Question: Edit 2. Added screenshot of logcat. If I reduce the number of sprites to 1, I still get this intermittent 'stop/starting' - so I don't think it's my code, as with 1 sprite my frame rate hovers around 85-90 fps. I'm guessing it's something on the phone, there are lots of things being logged by logcat so I'm assuming lots of things running in the background. Is there any way to give me app some kind of priority over other services while it's running?
I've created a sprite test in which I render aprox 290 sprites.
The frames per second with 1 sprites was around 80 and with 288 it is still at about 30, the problem is that the sprites stop and start every now and then, it's not the frame rate obviously, so does anyone have idea what may be causing this? (Just to be clear it's not slow down, but rather, smooth movement for a while, then everything kind of stops for a fraction of a second, then it's back to smooth).
This also happens with one sprite on the screen - but only intermittently and every 5 seconds or so - the more sprites I add, the more it happens, but the frame rate is never dropping below 30 fps, (which I understand should be OK for smooth movement), so I'm just trying to understand what this could be.
My sprites are created out of a custom class, but there are only 3 actual objects created (the background, a sprite that moves across the screen (so I can gauge smoothness) and then 288 sprites (which are actually the same object re-used) which are rendered in batches of 6.
Thanks for any help.
The hardware is a Samsung Galaxy Ace phone.
OK, so I altered by batching routine and now I'm rendering 24 sprites per call (14 calls = 336 quads + moving sprite + background = 338 quads) and am getting around 47 FPS, so I'm left wondering what could cause this 'jerky' movement apart from the GC or the frame-rate dropping too far?

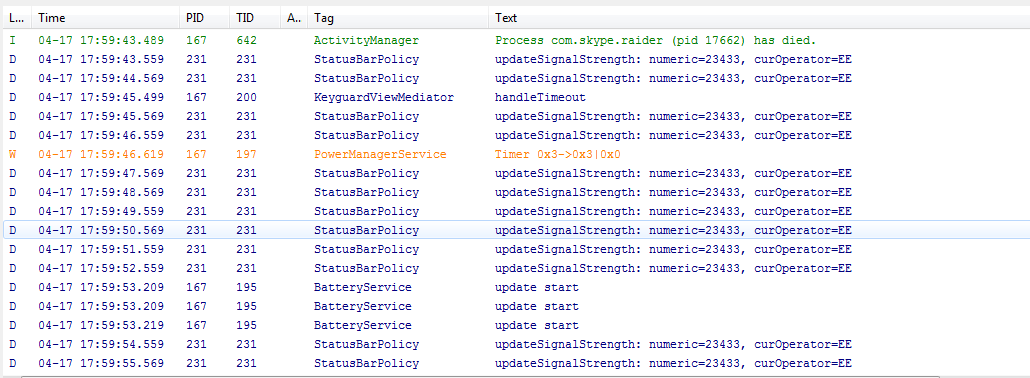
Answer: Sounds like the garbage collector running. To verify this, just look at logcat... do the jerky moments correlate to lines tagged "dalvikvm" and lead with "GC_"?